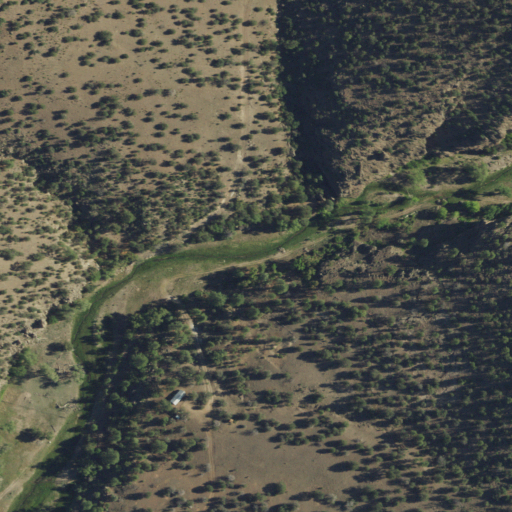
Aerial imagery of valley in New Mexico named Whitewater Canyon containing shrub, evergreen forest, and open development